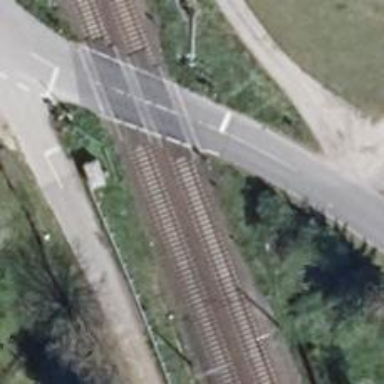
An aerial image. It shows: Railway signal.